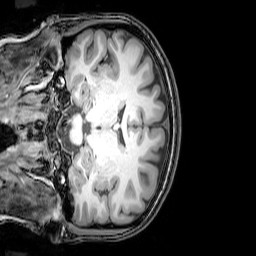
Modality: T1w
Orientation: coronal
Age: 26
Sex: female
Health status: healthy
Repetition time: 0.081 s
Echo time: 0.037 s